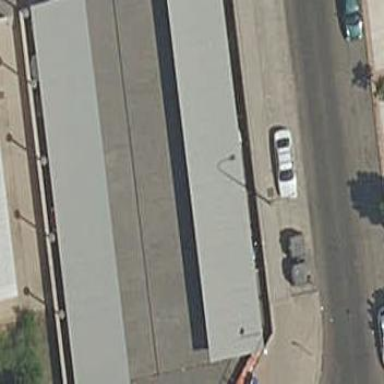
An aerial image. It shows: View of roof of building.